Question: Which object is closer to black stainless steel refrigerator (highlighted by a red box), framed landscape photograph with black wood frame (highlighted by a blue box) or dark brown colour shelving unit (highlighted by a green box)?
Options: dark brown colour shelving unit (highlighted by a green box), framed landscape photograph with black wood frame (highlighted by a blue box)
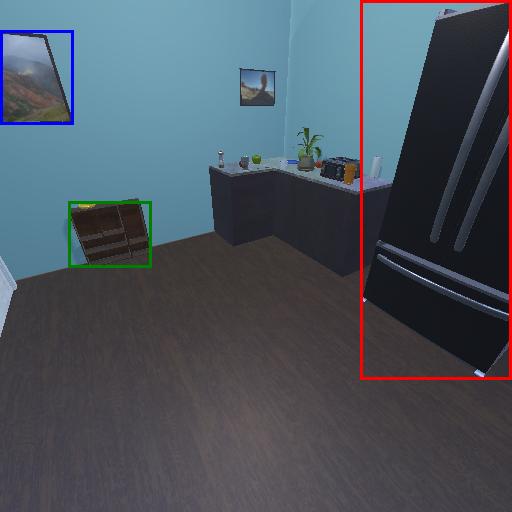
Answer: dark brown colour shelving unit (highlighted by a green box)